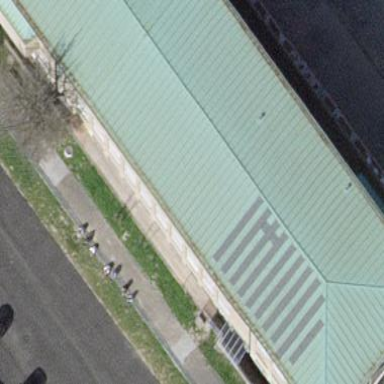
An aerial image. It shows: School building.